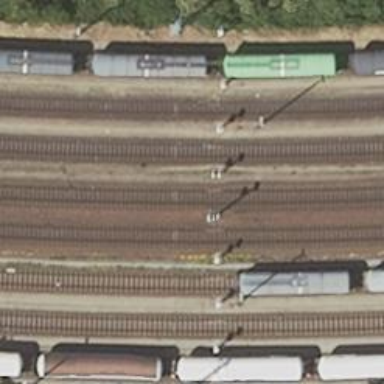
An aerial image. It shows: Isolated track section of railway.